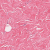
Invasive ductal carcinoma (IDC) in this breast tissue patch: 0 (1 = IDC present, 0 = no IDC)